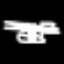
Label: squiggle